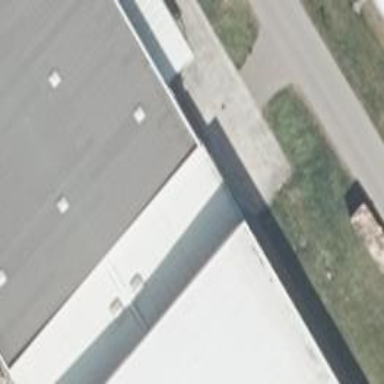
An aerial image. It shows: View of roof of building.